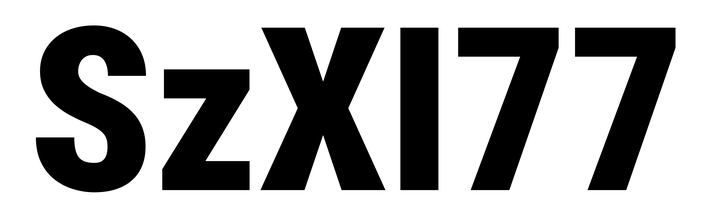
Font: Roboto_Condensed_Black